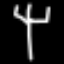
Label: fork